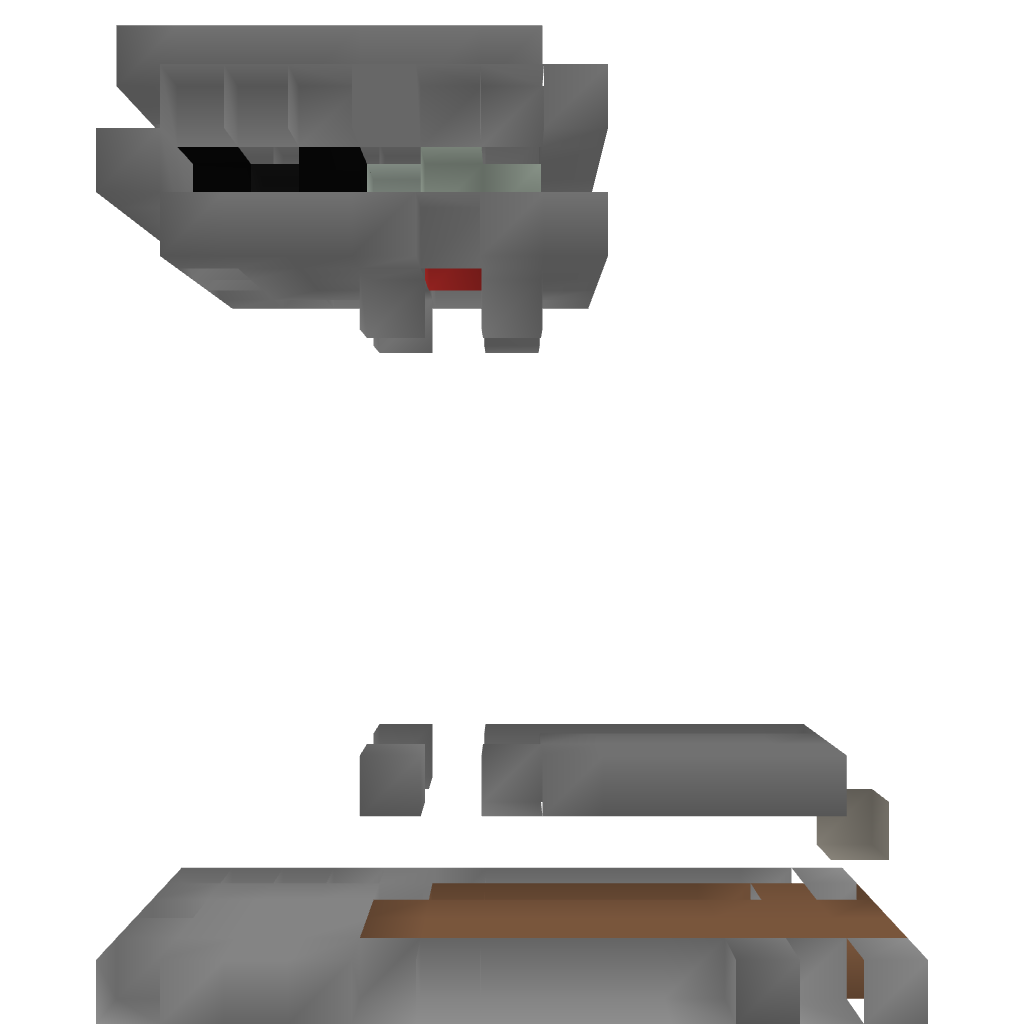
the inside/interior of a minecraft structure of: multifire trap trigger